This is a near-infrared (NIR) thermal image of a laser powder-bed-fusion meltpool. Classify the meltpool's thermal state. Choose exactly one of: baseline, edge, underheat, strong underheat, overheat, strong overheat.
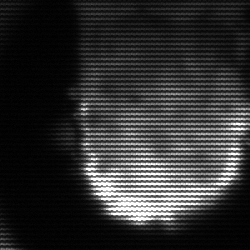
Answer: baseline